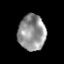
Tissue: prostate
Cell type: T cells
Senescence score: 0.2829
Nuclear area (px): 960
Mean DAPI intensity: 146.456